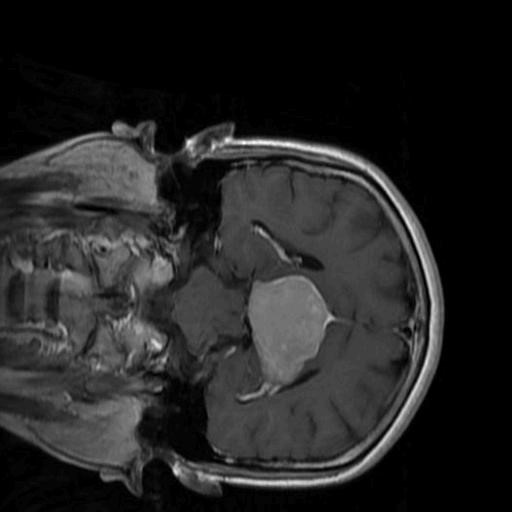
Label: brain_menin